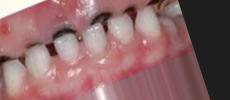
Condition: Caries